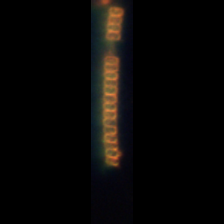
Taxon: Chaetoceros
Group: Diatoms